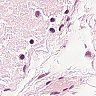
Metastatic tissue present: no